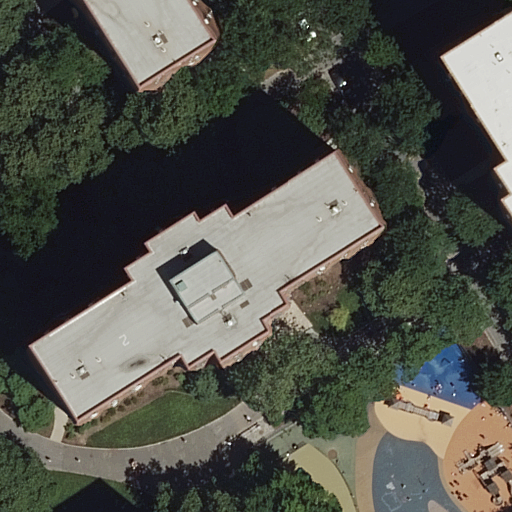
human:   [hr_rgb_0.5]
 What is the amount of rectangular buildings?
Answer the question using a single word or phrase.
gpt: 0

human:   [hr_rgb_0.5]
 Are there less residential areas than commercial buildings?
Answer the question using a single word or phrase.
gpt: no

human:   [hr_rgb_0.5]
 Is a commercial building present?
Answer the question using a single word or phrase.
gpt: no

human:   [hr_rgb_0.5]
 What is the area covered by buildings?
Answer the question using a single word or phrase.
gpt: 2818m2

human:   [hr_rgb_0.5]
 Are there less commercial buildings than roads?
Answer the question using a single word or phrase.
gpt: yes

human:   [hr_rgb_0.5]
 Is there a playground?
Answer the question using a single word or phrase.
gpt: yes

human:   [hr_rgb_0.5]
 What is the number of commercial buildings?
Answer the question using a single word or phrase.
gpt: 0

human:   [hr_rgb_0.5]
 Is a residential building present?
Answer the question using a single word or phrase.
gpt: yes

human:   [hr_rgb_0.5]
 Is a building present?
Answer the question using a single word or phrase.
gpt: yes

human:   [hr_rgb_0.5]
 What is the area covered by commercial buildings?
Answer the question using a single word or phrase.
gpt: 0m2

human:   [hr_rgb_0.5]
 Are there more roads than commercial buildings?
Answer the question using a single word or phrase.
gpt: yes

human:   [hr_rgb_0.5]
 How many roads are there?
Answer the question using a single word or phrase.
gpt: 4

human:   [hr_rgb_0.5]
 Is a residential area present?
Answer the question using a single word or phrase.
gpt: yes

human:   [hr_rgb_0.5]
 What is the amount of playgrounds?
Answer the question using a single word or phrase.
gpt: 1

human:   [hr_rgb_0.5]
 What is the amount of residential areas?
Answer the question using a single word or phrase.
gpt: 1

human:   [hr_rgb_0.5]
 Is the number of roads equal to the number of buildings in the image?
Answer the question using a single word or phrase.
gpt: no

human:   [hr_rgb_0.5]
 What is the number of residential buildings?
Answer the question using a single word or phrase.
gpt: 3

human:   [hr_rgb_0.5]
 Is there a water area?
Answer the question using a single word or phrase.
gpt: no

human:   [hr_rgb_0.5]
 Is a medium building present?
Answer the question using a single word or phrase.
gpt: yes

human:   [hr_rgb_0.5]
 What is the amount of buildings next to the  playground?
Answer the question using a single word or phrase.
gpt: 3

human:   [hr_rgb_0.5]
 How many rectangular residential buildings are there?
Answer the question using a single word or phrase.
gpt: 0

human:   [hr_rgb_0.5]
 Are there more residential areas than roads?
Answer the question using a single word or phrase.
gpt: no

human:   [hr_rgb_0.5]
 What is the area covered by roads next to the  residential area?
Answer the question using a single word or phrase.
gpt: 0m2

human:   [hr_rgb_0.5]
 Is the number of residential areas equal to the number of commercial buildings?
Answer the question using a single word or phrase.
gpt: no

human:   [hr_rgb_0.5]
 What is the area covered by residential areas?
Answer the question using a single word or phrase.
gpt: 9624m2

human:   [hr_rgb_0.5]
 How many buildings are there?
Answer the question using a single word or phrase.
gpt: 3

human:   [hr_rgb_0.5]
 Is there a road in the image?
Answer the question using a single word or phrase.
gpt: yes

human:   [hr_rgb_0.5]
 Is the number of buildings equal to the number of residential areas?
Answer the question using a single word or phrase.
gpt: no

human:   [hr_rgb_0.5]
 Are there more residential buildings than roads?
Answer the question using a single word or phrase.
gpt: no

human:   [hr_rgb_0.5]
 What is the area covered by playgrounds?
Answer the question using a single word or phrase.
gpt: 119m2

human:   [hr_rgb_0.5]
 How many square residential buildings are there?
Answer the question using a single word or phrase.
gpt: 0

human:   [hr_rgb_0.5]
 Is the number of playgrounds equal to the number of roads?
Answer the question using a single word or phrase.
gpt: no

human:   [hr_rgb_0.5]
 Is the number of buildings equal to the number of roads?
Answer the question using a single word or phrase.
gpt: no

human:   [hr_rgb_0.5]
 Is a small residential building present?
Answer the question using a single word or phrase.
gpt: no

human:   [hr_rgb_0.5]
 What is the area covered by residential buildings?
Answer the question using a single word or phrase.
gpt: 2818m2

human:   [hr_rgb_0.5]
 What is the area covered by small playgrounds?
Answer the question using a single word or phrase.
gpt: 0m2

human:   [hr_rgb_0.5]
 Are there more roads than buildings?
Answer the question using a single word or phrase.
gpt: yes

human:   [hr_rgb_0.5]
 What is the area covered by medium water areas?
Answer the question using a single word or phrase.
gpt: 0m2

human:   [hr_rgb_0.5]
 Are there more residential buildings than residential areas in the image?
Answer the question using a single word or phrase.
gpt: yes

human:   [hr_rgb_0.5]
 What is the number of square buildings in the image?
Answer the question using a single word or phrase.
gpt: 0

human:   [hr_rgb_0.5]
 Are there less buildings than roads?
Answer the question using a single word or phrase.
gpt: yes

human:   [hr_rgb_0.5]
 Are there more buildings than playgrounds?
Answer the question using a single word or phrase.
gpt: yes

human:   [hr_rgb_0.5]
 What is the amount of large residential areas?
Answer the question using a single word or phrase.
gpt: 1

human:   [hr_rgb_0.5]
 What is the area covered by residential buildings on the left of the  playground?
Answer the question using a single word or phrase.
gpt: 2818m2

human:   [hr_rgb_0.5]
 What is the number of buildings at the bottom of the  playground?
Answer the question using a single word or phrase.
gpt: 0

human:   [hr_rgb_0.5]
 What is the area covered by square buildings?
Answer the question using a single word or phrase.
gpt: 0m2

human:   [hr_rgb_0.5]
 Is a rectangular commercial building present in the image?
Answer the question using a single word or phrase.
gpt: no

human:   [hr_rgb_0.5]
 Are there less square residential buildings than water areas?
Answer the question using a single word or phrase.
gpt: no

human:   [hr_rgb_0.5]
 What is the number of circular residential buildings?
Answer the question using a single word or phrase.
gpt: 0

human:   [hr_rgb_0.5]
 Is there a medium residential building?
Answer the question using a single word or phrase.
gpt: yes

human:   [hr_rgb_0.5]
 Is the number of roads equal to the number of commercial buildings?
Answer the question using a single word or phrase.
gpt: no

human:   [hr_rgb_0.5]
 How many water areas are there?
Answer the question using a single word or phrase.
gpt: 0

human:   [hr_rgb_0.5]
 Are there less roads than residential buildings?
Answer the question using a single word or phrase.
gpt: no

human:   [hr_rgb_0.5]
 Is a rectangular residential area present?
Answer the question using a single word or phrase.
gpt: yes

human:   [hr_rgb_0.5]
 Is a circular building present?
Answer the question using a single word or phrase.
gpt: no

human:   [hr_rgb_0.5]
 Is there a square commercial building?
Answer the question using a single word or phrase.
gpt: no

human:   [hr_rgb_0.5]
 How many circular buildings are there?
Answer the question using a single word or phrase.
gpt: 0

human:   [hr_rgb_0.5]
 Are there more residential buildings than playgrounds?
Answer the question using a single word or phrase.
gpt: yes

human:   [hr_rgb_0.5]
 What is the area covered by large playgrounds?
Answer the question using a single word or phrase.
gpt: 0m2

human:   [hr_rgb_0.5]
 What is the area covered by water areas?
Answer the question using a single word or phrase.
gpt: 0m2

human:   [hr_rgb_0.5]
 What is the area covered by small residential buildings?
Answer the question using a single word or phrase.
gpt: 0m2

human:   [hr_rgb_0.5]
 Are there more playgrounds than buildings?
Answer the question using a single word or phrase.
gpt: no

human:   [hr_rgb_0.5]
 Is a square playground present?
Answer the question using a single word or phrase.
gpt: no

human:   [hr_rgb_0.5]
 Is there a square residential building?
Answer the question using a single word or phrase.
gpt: no